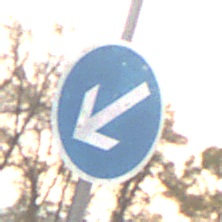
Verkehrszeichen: VorgeschriebeneVorbeifahrtLinks
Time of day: MorningAfternoon
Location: Outdoor (Nature)
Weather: Overcast
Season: NotSpecified
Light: Natural